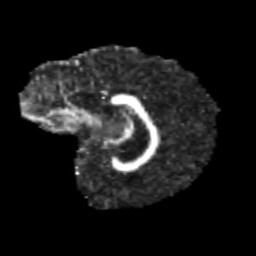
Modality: FA
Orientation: sagittal
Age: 12
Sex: female
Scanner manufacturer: siemens
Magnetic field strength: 3 T
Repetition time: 3.8 s
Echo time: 0.07 s